【题型】解答题　【知识点】平面几何　【难度】easy
如图, 四边形 $ABCD \sim$ 四边形 $EFGH$, 求角 $\alpha$、$\beta$ 的大小和 $EF$ 的长度 $x$。

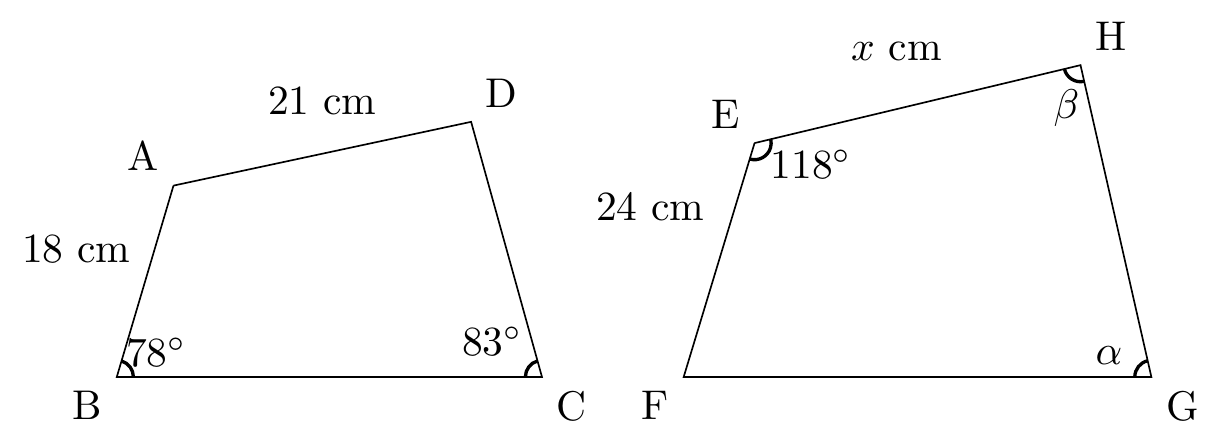
【解答】
解：$\because$ 四边形 $ABCD \sim$ 四边形 $EFGH$,

$\therefore \alpha = \angle C = 83^\circ$, $\angle F = \angle B = 78^\circ$, $EH : AD = EF : AB$,

$\therefore x : 21 = 24 : 18$,

解得 $x = 28$,

在四边形 $EFGH$ 中, $\beta = 360^\circ - 83^\circ - 78^\circ - 118^\circ = 81^\circ$。

故答案为：$\alpha = 83^\circ$, $\beta = 81^\circ$, $x = 28$。
\end{document}